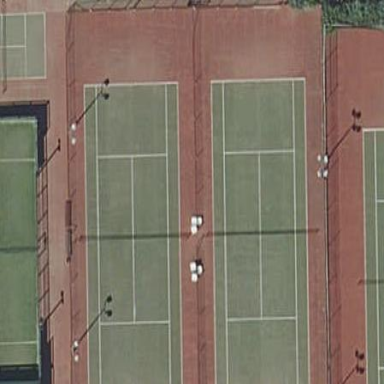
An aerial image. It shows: Tennis court on pitch.